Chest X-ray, AP view. Patient: 68 years old, sex F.
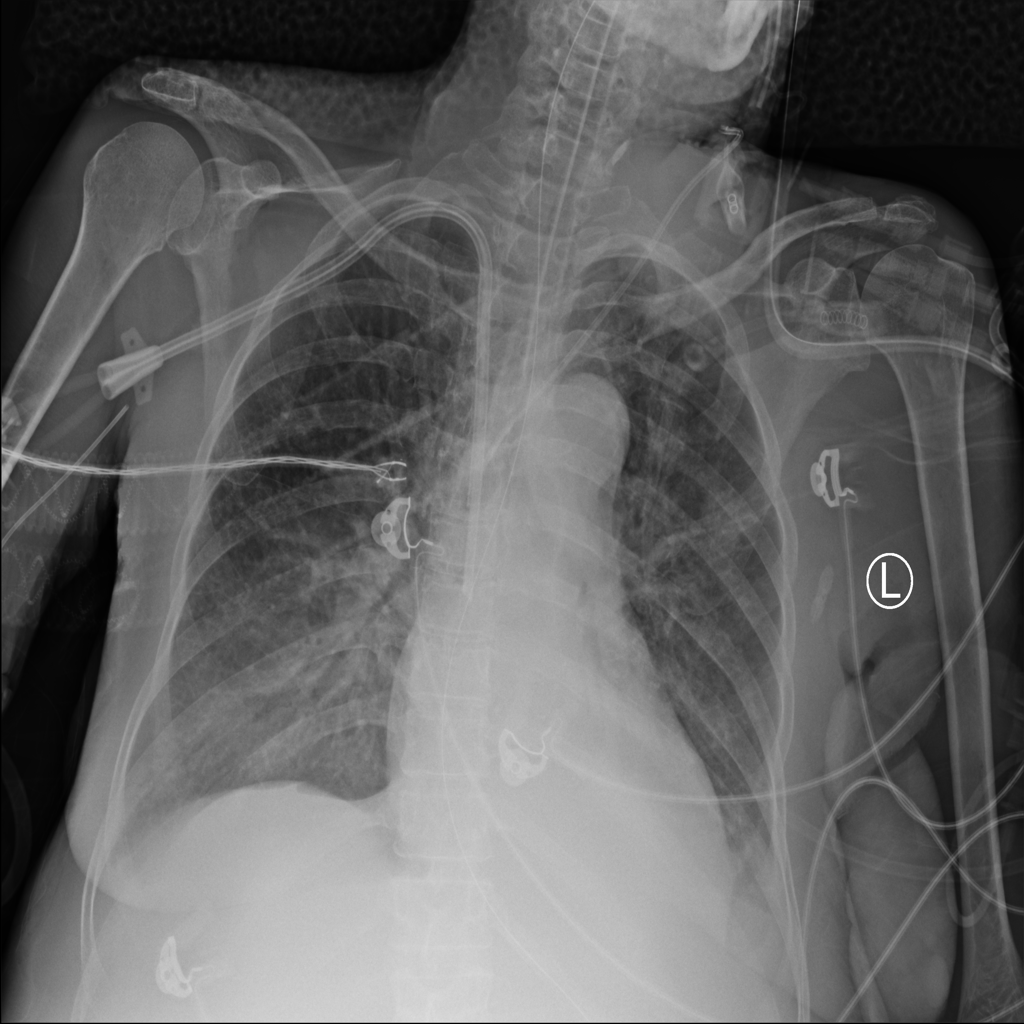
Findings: Atelectasis, Infiltration